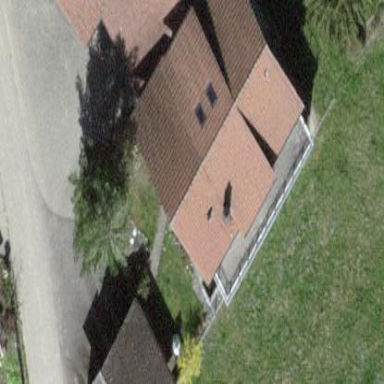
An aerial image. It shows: Simple and straightforward house.